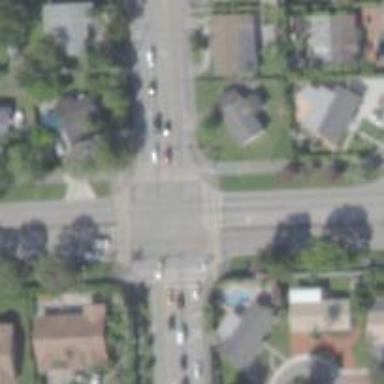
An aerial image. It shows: Crossing with marked lines on the road.